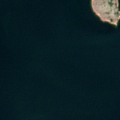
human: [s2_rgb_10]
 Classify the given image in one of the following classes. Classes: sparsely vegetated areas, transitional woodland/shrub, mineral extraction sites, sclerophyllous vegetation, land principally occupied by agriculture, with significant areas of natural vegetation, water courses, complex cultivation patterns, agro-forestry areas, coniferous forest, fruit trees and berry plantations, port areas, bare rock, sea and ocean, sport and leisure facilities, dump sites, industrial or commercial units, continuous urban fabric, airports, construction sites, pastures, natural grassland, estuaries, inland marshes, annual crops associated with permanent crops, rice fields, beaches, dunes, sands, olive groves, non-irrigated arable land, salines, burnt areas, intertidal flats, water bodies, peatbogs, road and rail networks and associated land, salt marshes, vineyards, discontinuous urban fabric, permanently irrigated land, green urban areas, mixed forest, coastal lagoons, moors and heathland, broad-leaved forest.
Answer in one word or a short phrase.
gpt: sea and ocean